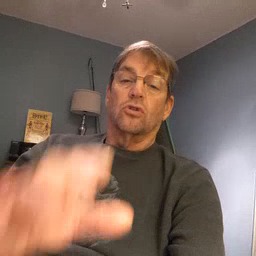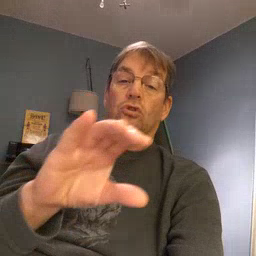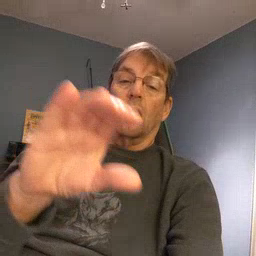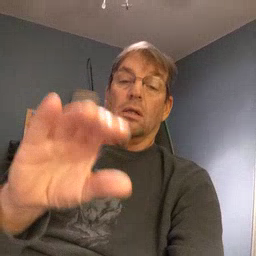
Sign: chocolate